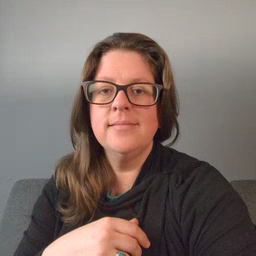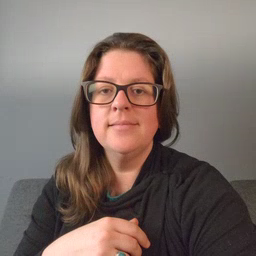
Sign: not